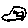
Label: car